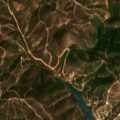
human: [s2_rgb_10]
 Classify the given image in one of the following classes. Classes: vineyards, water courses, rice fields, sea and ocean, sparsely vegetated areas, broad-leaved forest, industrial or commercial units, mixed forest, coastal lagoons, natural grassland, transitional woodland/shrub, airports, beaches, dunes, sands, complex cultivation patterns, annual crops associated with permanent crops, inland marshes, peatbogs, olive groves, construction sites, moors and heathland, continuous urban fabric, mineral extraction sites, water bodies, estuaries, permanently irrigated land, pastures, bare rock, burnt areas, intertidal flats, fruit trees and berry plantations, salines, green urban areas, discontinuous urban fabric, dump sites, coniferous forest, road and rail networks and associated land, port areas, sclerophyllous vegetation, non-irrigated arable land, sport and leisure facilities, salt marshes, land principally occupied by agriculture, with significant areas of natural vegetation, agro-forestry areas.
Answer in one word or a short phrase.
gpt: coniferous forest, sclerophyllous vegetation, transitional woodland/shrub, water bodies